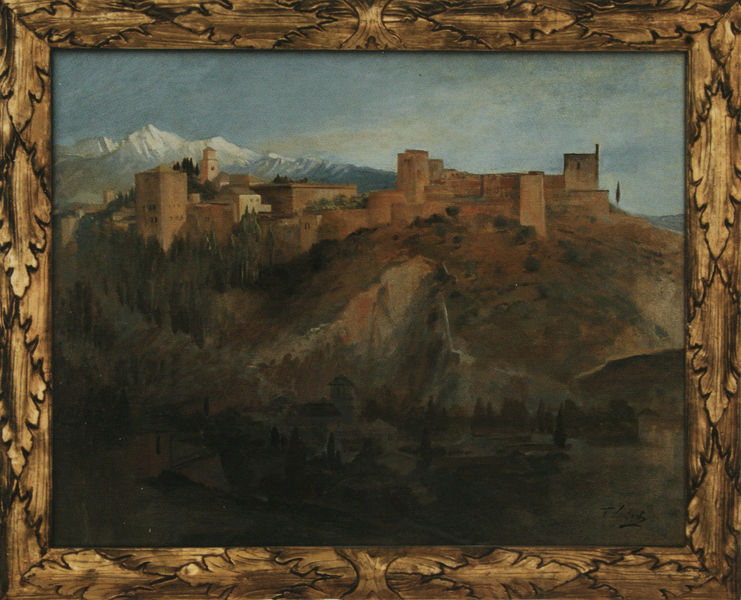
Titel: Die Alhambra in Granada
Künstler: Franz von Lenbach
Standort: München
Institution: Bayerische Staatsgemäldesammlungen, Schack-Galerie
Schlagwörter: baum, berg, blau, blätter, dunkel, felsen, gemälde, himmel, weiß, wolken, bäume, fluss, grün, landschaft, ocker, sand, stadt, braun, fenster, hell, holz, licht, schwarz, vordergrund, anlage, dach, eis, haus, schloss, schnee, wolke, beige, architektur, rahmen, spitze, stein, bild, signatur, öl, ferne, häuser, hügel, büsche, kirche, gold, tal, wald, anhöhe, turm, helldunkel, zypressen, hellblau, bilderrahmen, ort, abhang, berge, fels, gebirge, gipfel, kette, dorf, mauer, bergkette, massiv, schlucht, idylle, tannen, ölgemälde, architecture, blue, dark, painting, portrait, floral, oil painting, brown, wooden, hoch, oben, burg, vergoldet, türme, festung, zypresse, abgrund, felsig, täler, kuppe, tanne, rau, cliff, cloud, clouds, sky, tree, building, hill, landscape, mountain, mountains, nature, orange, trees, siedlung, verblauung, schneebedeckt, snow, bergrücken, forest, arkadien, frame, castle, erhöhung, town, bur, city, leaves, buildings, wachturm, himmelg, leaf, paint, arkadisch, blattornament, braung, brün, schlechtes foto, europe, woods, granada, beum, ebirge, merge, framed, fortress, wald#, tal#, al hambra, snowy, clousd, aerie